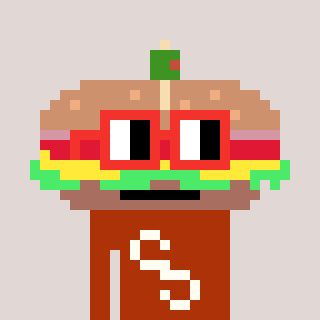
a pixel art character with square red glasses, a sandwich-shaped head and a hotbrown-colored body on a warm background